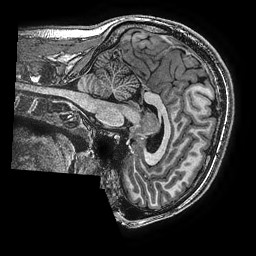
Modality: T1w
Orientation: sagittal
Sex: male
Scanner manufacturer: ge
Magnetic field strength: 3 T
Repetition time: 0.00766 s
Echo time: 0.003476 s